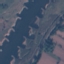
Land use / land cover class: River